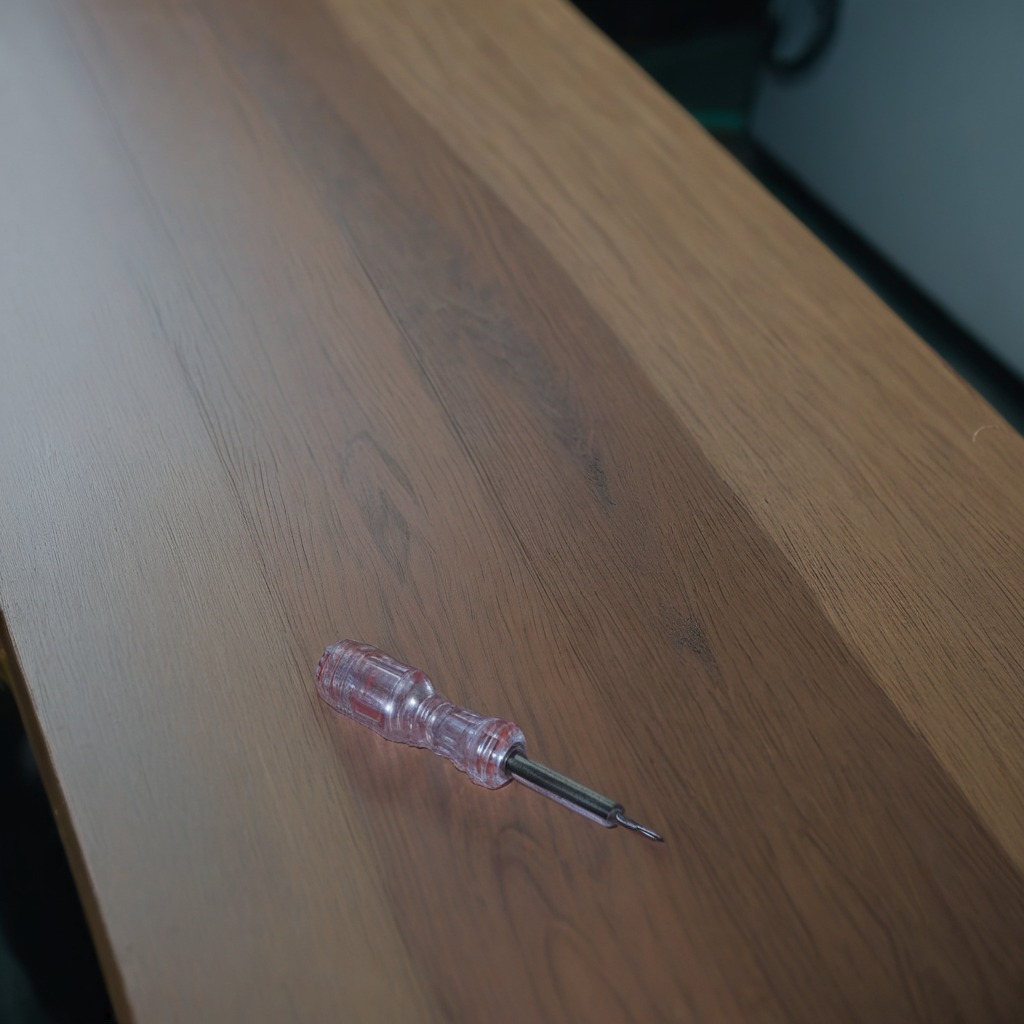
A screwdriver is lying on the table in the garage.